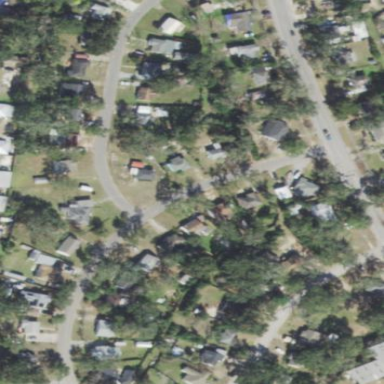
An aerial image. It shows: This residential area consists of single-family homes.